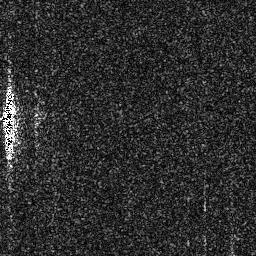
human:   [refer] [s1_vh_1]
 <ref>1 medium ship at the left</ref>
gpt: <box>[[0, 30, 7, 64, 0]]</box>